【题型】证明题　【知识点】平面几何　【难度】easy
如图，第6题中我们通过小怡和小瑶两位同学了解到了三角形的一些性质。

6. 如图，小怡和小瑶在研究三角形的性质时分别画出了等腰$\triangle ABC$，点$D$是线段$AB$的一个动点，$AB=AC$，连接$BC$，作$AC$边上的高$BF$，他们分别对各自的图进行了说理和证明，则下列说法正确的有

\begin{tabular}{|p{6cm}|p{6cm}|}
\hline
小怡：我以$B$点为圆心，$BC$为半径画弧，交线段$AB$于点$D$，延长$BF$，作$DE \parallel BC$和$CE \parallel AB$交$BF$延长线于一点$E$。$^{\textcircled{1}}$点$A$到点$B$的距离是线段$AB$；$^{\textcircled{2}}$四边形$BDEC$是菱形。 & 小瑶：我过点$F$作$FD \perp AB$；分别延长$DF$和$BC$交于点$G$。$^{\textcircled{3}}$若$\angle DBF = \angle FBG$，则$\dfrac{BD}{BG} = \dfrac{DF}{FG}$；$^{\textcircled{4}}$若$BF = GF$；以$B$点和$D$点为圆心的等圆外切于点$P$，则$\triangle GFP \backsim \triangle FPC$。 \\
\hline
\end{tabular}

(1) 如图（小怡）作图并证明四边形$BDEC$是否是菱形；若是请给出理由，若不是则证明形状并给出理由；

(2) 如图（小瑶）若$BF = GF$，$FC = CG$；求证$BG = 6AD$。
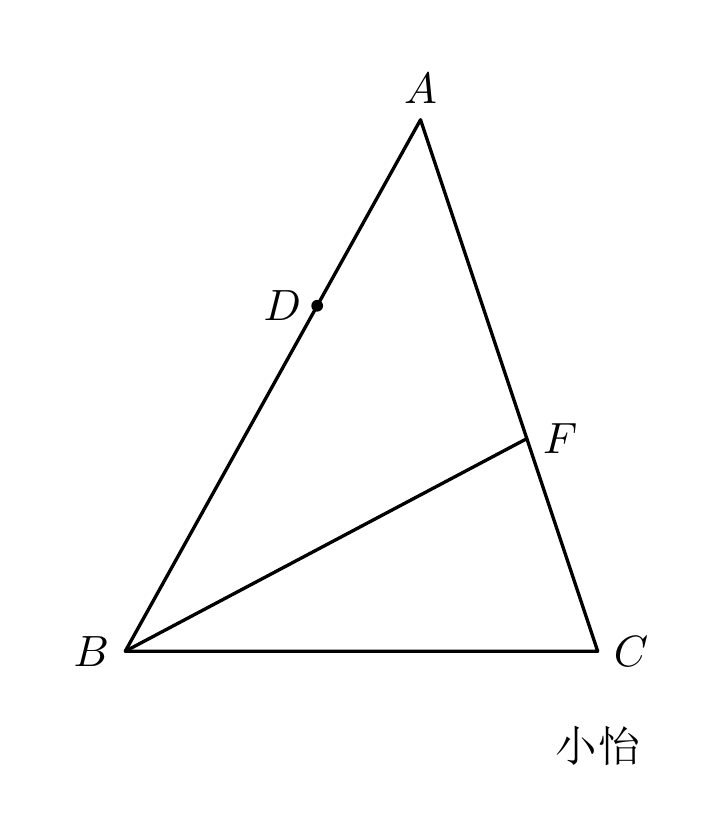
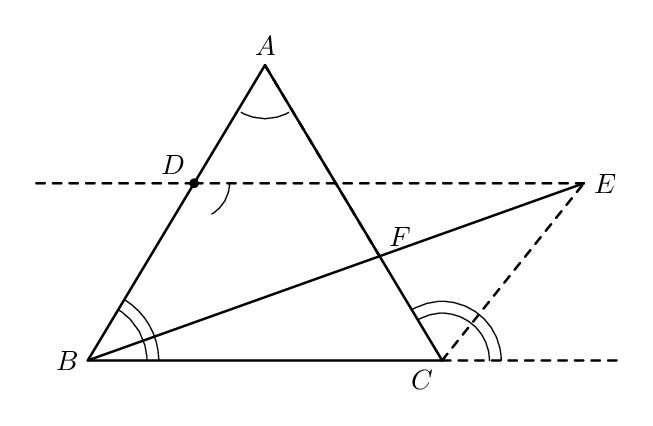
【解答】
【详解】
（1）证明：如图，根据作图可得 $BD = BC$。

$\because DE \parallel BC$，

$\therefore CE \parallel AB$，

$\therefore$ 四边形 $BDEC$ 是平行四边形。

又 $\because BD = BC$，

$\therefore$ 四边形 $BDEC$ 是菱形。

（2）证明：设 $\angle A = 2\alpha$。

$\because AB = AC$，

$\therefore \angle ABC = \angle ACB = 90^\circ - \alpha$。

$\because FD \perp AB$，

$\therefore \angle GFC = \angle AFD = 90^\circ - 2\alpha$。

又 $\because BF \perp AC$，

$\therefore \angle FBC = 90^\circ - \angle FCB = 90^\circ - (90^\circ - \alpha) = \alpha$。

$\because BF = GF$，

$\therefore \angle G = \angle FBG = \alpha$。

$\because FC = CG$，

$\therefore \angle CFG = \angle CGF$，

即 $90^\circ - 2\alpha = \alpha$，

$\therefore \alpha = 30^\circ$，

$\therefore \angle A = 2\alpha = 60^\circ$，

$\therefore \triangle ABC$ 是等边三角形。

$\because FD \perp AB$，

$\therefore \angle AFD = 30^\circ$，

$\therefore AF = 2AD$。

又 $\because BF \perp AC$，

$\therefore AF = FC$，

$\therefore BG = BC + CG = BC + CF = 2CF + CF = 3CF$，

$\therefore BG = 6AD$。
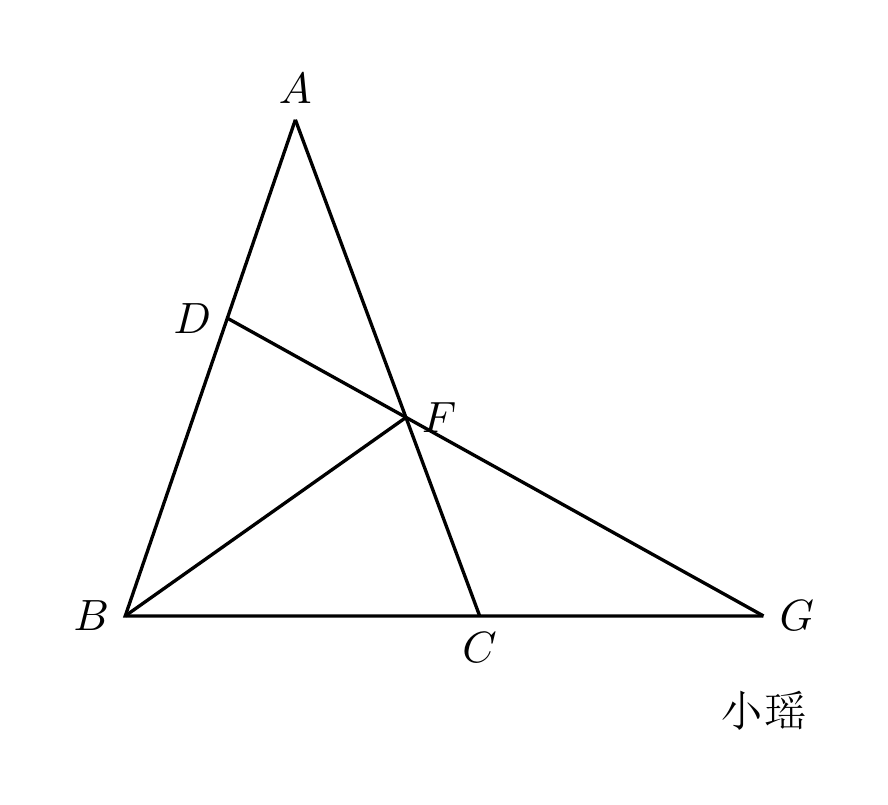